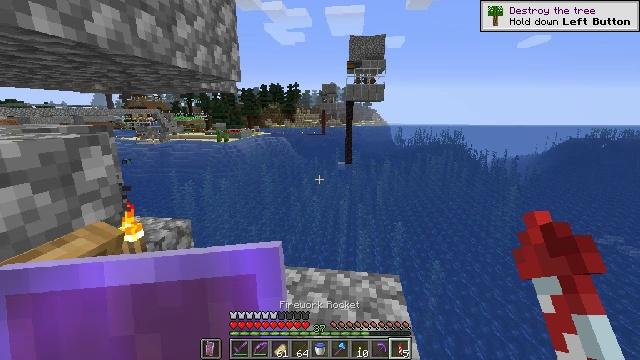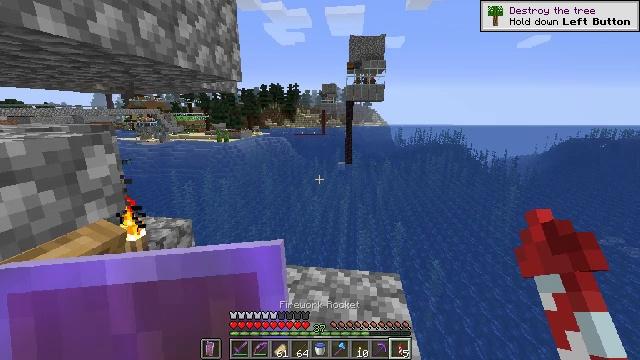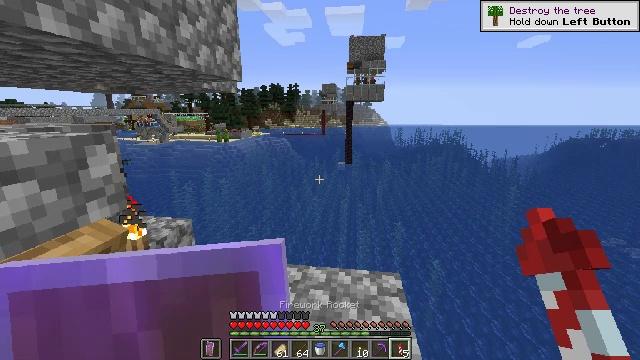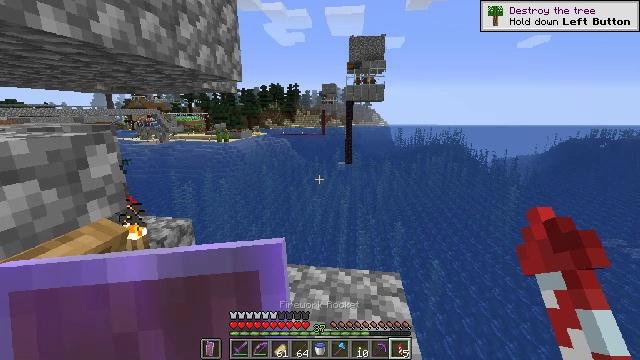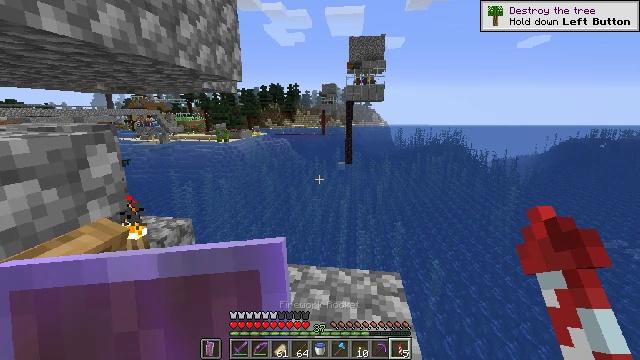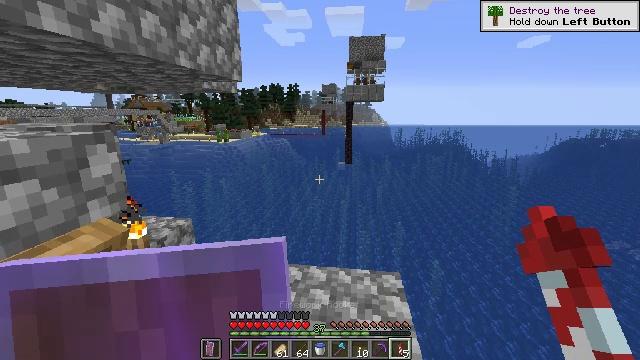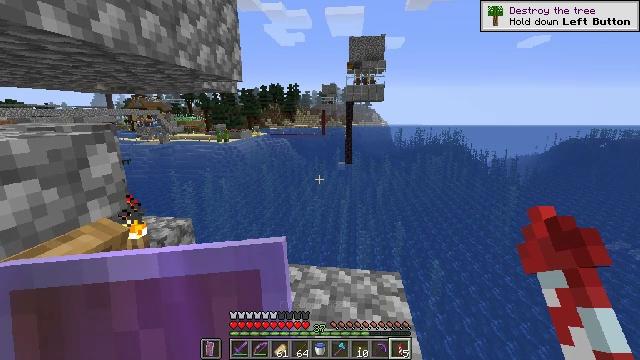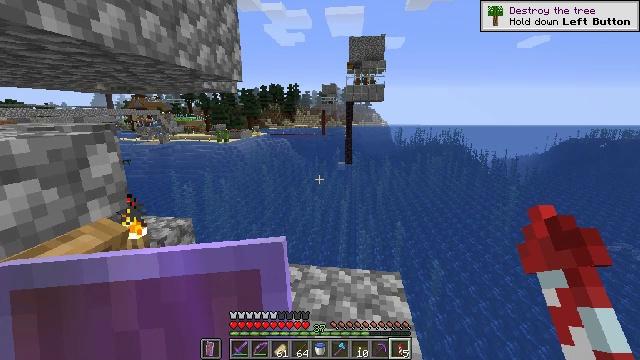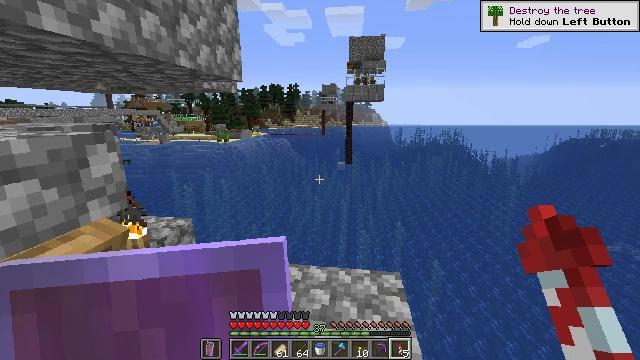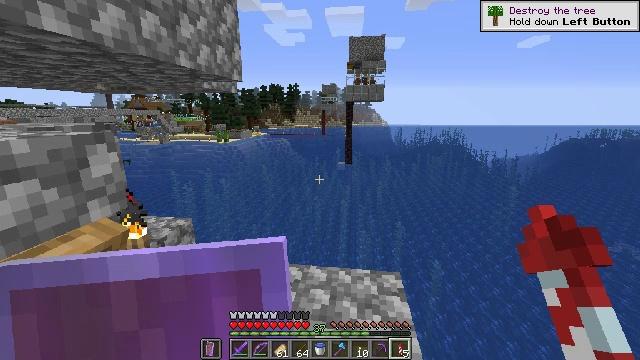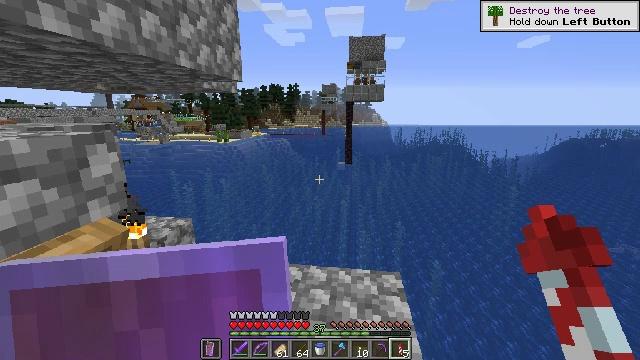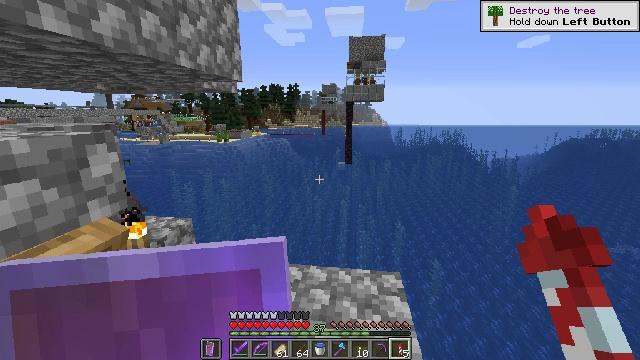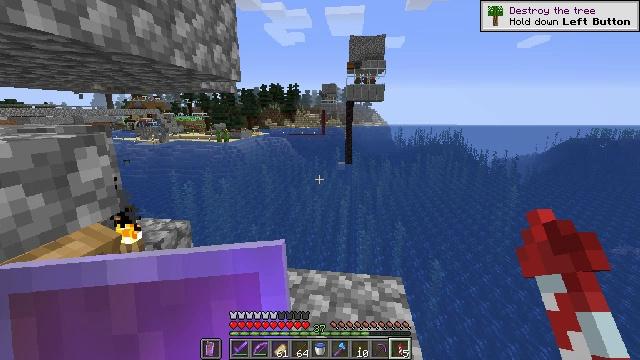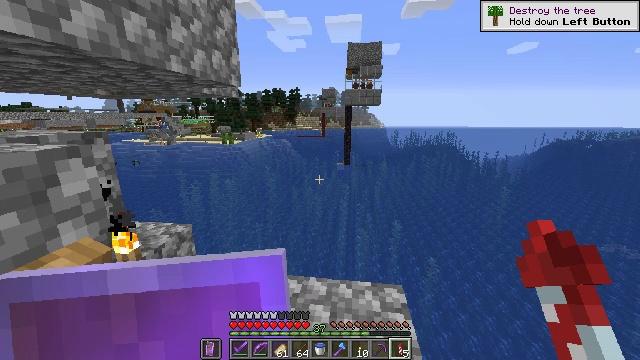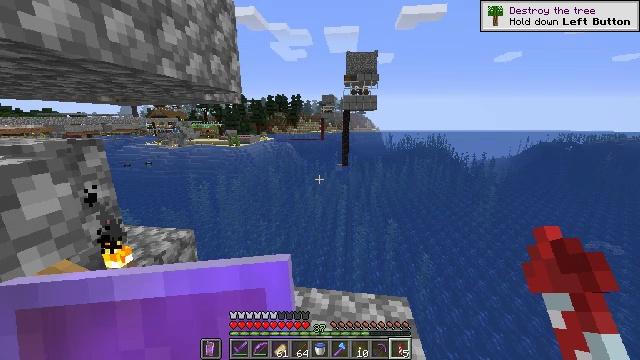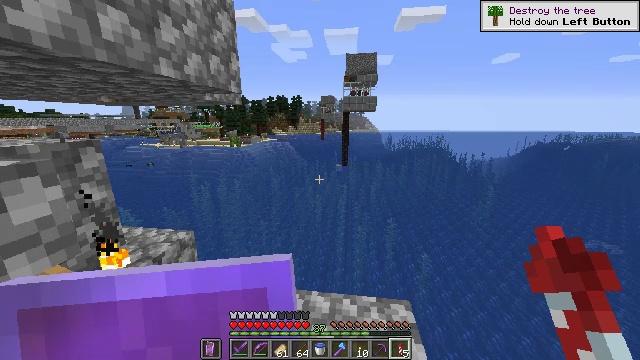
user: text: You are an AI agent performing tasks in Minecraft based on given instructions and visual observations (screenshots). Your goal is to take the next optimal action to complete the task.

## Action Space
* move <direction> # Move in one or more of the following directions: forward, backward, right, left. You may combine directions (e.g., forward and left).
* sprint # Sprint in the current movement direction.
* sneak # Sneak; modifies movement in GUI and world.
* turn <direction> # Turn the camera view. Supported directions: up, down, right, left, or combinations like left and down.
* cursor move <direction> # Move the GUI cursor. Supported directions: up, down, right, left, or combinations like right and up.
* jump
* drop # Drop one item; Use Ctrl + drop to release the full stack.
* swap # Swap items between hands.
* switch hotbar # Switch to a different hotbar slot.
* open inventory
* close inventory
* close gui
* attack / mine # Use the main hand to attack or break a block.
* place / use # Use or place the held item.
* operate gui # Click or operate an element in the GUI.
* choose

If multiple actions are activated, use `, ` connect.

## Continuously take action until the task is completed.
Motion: motion action
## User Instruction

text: Destroy the wheat to collect it.
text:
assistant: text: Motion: no_op
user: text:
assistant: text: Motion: no_op
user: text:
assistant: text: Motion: sprint
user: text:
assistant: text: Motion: sprint
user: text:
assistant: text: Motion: sprint
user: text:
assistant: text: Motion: sprint
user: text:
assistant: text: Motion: sprint
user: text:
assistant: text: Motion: sprint
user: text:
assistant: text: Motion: sprint
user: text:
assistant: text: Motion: sprint
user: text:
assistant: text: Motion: sprint
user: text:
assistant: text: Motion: move forward, sprint
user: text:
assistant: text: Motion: move forward, sprint
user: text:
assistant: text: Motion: move forward, sprint
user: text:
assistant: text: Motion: move forward, sprint
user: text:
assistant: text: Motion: move forward, sprint
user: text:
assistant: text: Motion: move forward, sprint
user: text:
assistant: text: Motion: move forward, sprint
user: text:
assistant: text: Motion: move forward, sprint
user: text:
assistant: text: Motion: move forward, sprint
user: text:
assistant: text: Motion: move forward, sprint, jump
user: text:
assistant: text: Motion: move forward, sprint, jump
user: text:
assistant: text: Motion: move forward, sprint, jump
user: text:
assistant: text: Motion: move forward, sprint, jump
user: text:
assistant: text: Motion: move forward, sprint, jump
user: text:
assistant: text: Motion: move forward, sprint, turn left and up, jump
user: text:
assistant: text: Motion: move forward, sprint, turn left and up, jump
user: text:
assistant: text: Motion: move forward, sprint, turn left and up
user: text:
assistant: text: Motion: move forward, sprint, turn left and up
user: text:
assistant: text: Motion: move forward, sprint, jump